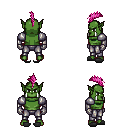
a pixel art fantasy rpg character, male body template, orc, green skin, steel arm armor, metal pants, pink mohawk hairstyle, metal gloves, gray slippers, four views (front, back, left, right), 2x2 character sprite sheet, small pixel art, hard edges, no anti-aliasing